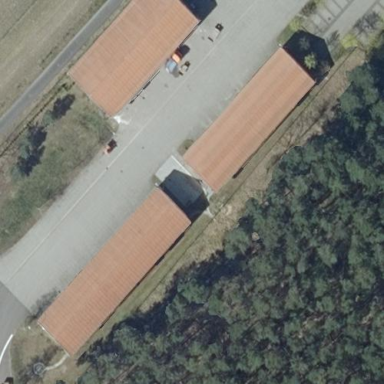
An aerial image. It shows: Garage.